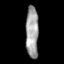
Tissue: skin
Cell type: Epithelial cells
Senescence score: 0.2464
Nuclear area (px): 647
Mean DAPI intensity: 160.136